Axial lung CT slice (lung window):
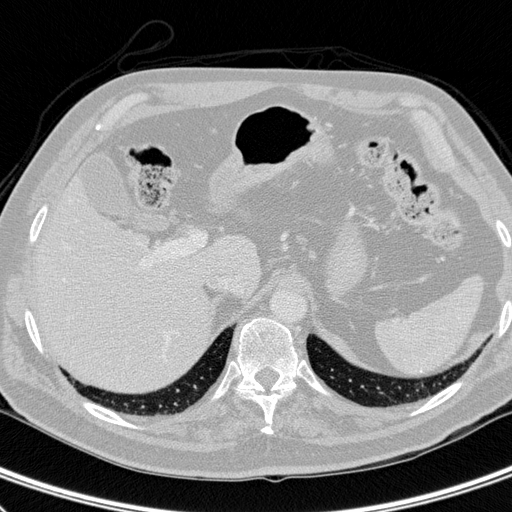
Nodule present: no